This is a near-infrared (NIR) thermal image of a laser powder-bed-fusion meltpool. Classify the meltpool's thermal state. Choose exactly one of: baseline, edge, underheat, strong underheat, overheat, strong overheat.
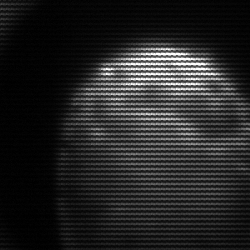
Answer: edge